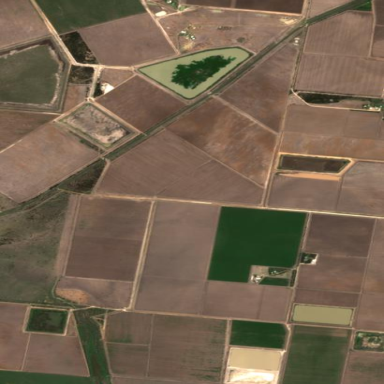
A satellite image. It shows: Farmland with irrigation.